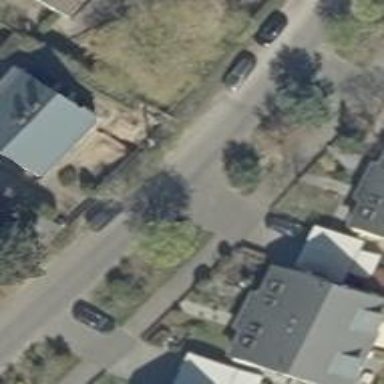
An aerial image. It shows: Smooth asphalt road in residential area.